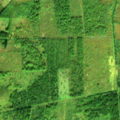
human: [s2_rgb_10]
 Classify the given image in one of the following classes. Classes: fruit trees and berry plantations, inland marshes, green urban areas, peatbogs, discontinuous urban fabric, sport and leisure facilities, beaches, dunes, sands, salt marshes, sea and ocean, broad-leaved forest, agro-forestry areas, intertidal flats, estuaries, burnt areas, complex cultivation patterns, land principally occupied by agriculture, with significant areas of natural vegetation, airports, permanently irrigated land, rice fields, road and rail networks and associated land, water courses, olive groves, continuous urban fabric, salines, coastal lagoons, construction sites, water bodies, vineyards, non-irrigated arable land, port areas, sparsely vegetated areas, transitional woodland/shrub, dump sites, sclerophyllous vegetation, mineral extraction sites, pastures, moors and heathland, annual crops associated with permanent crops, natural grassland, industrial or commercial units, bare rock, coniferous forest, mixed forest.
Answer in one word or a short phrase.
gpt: broad-leaved forest, mixed forest, transitional woodland/shrub